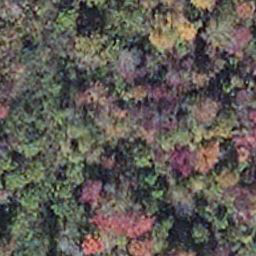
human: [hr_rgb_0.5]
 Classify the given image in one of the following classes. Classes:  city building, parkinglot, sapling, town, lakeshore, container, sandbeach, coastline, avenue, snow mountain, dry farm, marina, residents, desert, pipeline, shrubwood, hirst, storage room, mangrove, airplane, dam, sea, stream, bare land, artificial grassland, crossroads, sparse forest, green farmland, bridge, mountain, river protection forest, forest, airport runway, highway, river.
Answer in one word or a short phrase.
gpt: mangrove